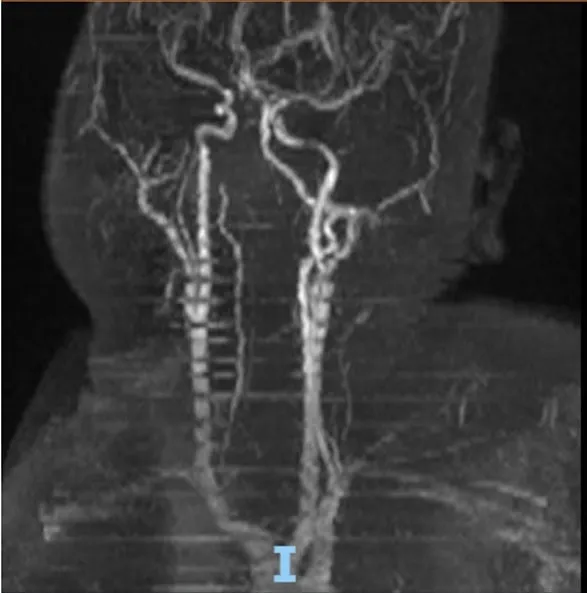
MRA neck showing patent circulations of carotid arteries.
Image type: radiology (mri)